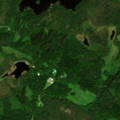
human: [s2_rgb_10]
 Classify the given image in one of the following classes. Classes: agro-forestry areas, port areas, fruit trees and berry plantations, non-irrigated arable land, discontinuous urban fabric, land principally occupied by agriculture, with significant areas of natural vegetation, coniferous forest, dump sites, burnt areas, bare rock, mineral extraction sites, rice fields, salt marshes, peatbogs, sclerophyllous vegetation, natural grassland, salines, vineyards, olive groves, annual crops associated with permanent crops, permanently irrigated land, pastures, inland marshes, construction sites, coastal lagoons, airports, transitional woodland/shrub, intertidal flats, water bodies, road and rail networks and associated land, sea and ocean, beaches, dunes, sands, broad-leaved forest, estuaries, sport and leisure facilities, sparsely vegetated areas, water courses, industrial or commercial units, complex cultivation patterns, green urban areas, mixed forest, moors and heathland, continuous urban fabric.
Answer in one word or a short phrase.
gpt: coniferous forest, mixed forest, water bodies